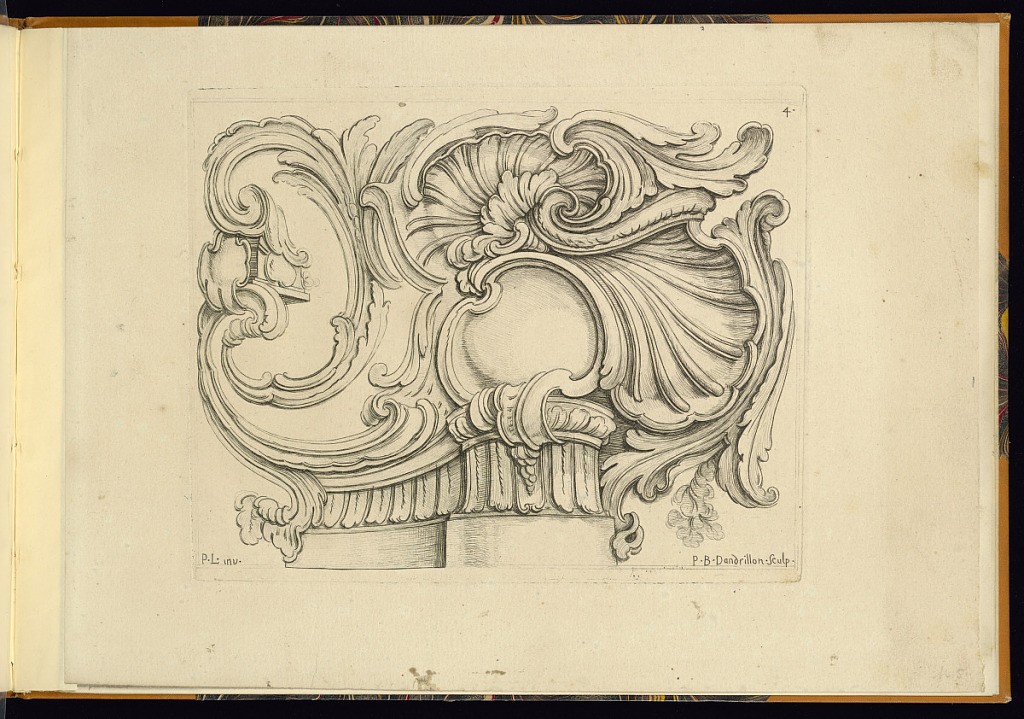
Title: Design for Rococo Ornament
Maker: P. Ludovik, French?, active mid 18th century
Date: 1768
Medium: Etching on laid paper
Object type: Print
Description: Design for rococo ornament featuring scrolling shells, leaves, cartouches, on a plinth. The plate is numbered and signed. The drawing without text, in reverse is at Waddesdon Manor, The Rothschild Collection (National Trust), acc. No. 1324, cat. No. 219h. The drawing has the signature Babel[y?] f. in the lower right base of the plinth.